Interaction volume radius: 5 \u00c5
Interaction volume height: 15 \u00c5
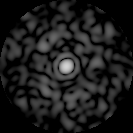
Disorder parameter: 0.8494